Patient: sex F, age 58
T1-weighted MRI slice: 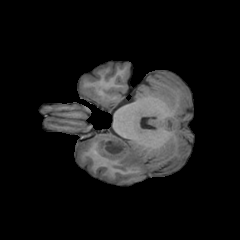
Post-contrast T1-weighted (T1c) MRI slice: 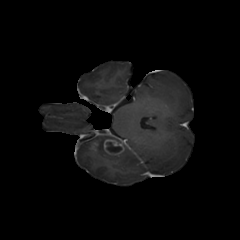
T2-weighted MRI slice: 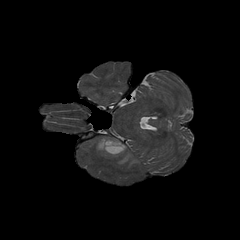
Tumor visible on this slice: yes
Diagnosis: Glioblastoma, IDH-wildtype
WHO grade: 4